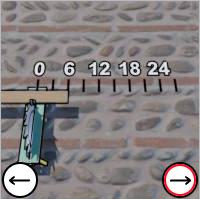
Task: length
Answer: 6
First scale value: 6.0